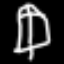
Label: leaf